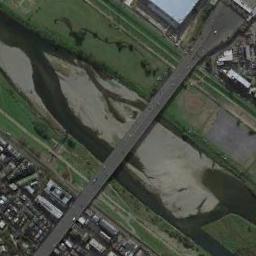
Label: bridge